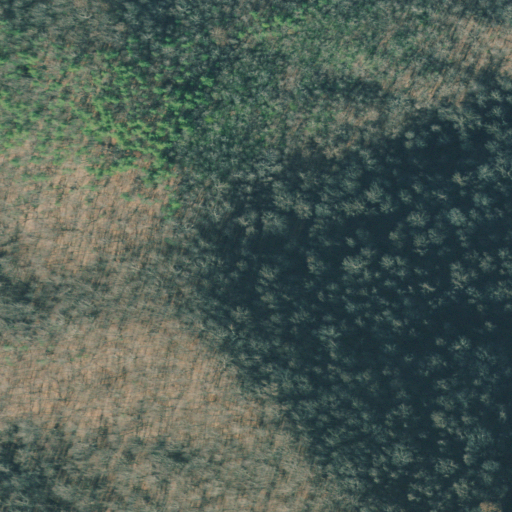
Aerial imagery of ridge(s) in Georgia named Gumlog Lead containing deciduous forest, mixed forest, and evergreen forest